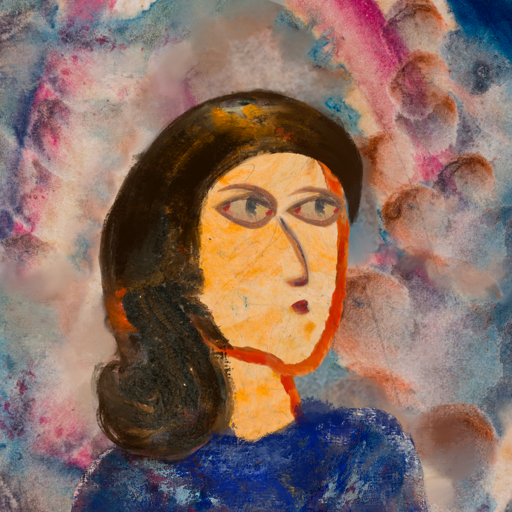
Background: Rupkatha, Head And Neck Side: Experience, Face Side: GypsyMother, Bust: Irani, Hair Side: Gypsy_Queen, Head Accessory: Blank, Second Necklace: Blank, Necklace: Blank, Baby: Blank